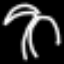
Label: palm tree